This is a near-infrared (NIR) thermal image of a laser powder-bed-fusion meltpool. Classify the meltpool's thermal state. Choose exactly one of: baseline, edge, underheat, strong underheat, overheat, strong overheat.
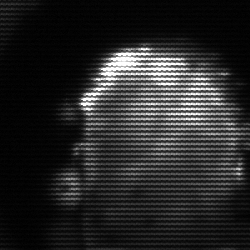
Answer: baseline